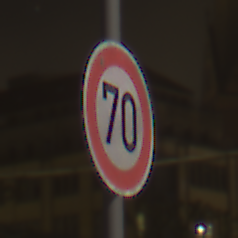
Verkehrszeichen: Geschwindigkeit70
Umgebung: Outdoor, Urban
Tageszeit: Night
Wetter: Overcast
Licht: Artificial
Jahreszeit: NotSpecified
Kontrast: MediumContrast